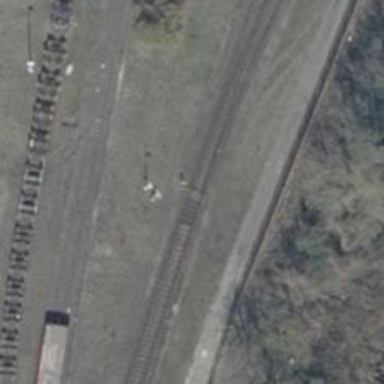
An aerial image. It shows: Railway switch.